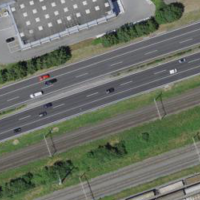
EUNIS habitat code: 57
Species observed at this site:
Arum maculatum